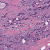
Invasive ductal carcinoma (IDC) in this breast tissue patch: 1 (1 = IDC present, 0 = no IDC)